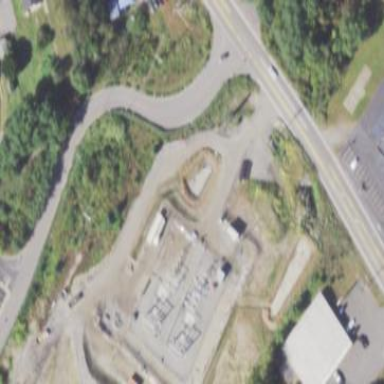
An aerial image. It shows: Substation for power.